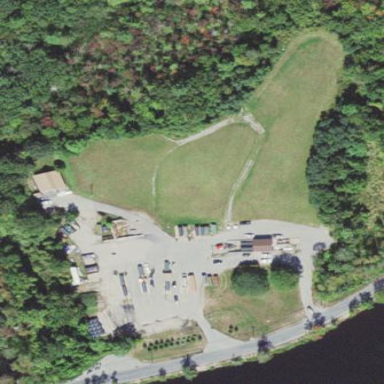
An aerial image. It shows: Waste transfer station.